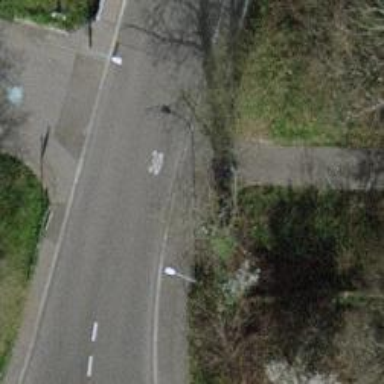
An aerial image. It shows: Residential road with asphalt surface and sidewalks on both sides.